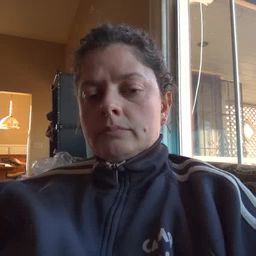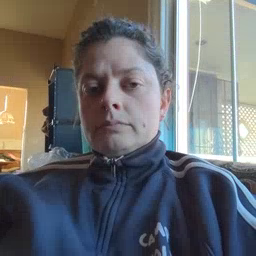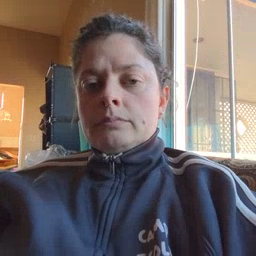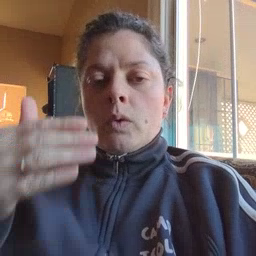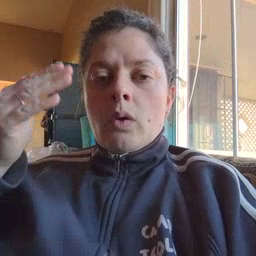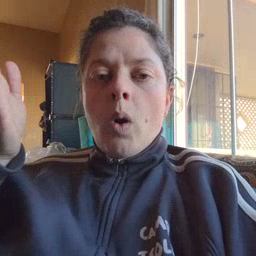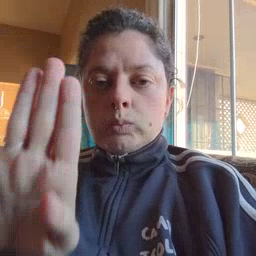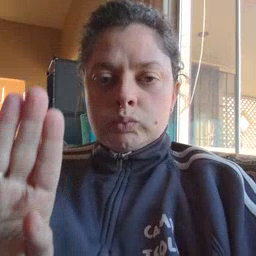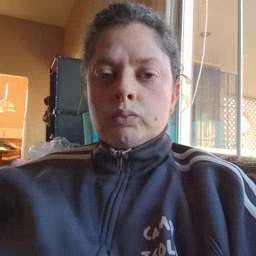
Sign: close